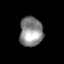
Tissue: lung
Cell type: Epithelial cells
Senescence score: 0.2199
Nuclear area (px): 672
Mean DAPI intensity: 139.146